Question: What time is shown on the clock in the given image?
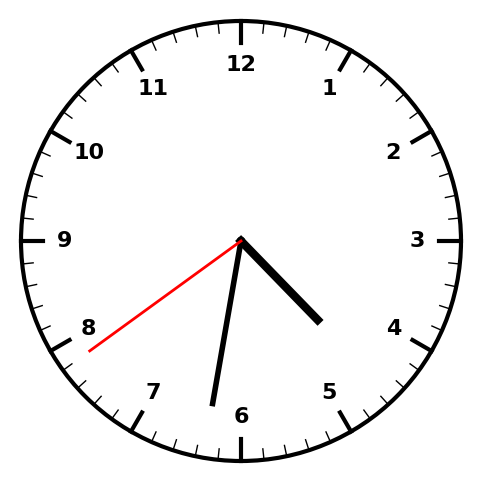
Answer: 04:31:39